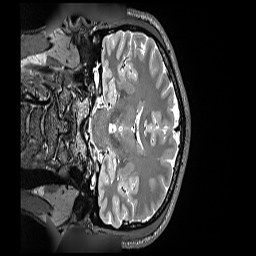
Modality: T2w
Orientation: coronal
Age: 38
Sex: male